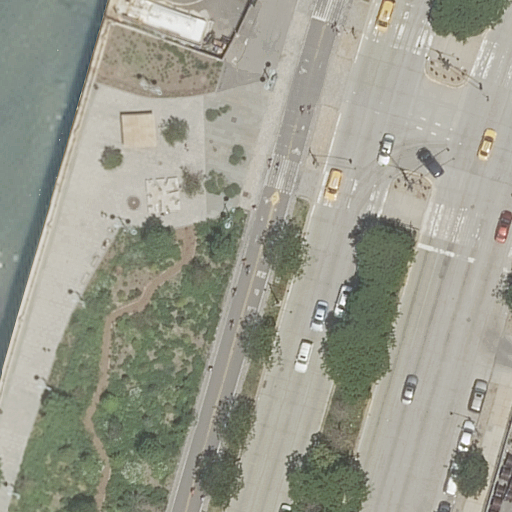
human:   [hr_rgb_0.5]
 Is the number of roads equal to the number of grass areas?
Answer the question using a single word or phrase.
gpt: no

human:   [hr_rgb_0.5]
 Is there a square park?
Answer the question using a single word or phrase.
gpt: no

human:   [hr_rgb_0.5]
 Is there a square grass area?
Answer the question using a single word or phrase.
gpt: no

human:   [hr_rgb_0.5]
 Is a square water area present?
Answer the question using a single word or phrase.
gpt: no

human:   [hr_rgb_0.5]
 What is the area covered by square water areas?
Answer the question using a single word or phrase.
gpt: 0m2

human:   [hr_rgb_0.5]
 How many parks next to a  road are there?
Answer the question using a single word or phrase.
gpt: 1

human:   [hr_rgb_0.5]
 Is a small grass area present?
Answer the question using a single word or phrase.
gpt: yes

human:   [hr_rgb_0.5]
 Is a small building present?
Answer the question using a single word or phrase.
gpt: no

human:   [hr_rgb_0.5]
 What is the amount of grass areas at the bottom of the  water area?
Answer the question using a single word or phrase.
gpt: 2

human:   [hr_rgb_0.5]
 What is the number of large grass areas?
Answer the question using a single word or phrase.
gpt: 0

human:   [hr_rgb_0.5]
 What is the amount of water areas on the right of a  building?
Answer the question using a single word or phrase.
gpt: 0

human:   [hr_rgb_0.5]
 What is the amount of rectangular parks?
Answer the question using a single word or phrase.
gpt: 1

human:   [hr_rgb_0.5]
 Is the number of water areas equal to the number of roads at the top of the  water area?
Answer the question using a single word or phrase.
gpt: no

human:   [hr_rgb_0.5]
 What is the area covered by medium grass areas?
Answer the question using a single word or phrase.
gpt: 495m2

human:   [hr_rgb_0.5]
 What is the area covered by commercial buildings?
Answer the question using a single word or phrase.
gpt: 0m2

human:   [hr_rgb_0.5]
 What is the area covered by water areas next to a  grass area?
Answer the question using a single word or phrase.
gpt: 862m2

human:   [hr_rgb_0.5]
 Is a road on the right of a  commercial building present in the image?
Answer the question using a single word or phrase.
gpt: no

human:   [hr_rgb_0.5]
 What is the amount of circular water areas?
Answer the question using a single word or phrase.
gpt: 0

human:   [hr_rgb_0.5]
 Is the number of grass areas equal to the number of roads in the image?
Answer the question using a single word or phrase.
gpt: no

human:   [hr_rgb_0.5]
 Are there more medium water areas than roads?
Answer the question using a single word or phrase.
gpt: no

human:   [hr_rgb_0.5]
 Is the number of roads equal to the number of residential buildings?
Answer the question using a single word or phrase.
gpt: no

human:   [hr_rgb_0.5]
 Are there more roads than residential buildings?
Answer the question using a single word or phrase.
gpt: yes

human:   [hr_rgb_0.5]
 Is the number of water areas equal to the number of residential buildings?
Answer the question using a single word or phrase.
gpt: no

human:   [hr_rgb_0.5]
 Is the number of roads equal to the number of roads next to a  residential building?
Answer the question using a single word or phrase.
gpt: no

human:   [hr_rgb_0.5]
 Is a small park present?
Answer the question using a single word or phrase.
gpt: no

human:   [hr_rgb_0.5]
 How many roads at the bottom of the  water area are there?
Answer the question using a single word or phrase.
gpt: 1

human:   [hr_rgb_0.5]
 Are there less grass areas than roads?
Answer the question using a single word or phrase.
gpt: yes

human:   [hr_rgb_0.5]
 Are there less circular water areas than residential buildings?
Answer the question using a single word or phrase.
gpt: no

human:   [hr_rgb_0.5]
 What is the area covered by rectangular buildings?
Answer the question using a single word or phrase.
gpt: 0m2

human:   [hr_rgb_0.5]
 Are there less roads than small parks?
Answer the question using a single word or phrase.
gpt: no

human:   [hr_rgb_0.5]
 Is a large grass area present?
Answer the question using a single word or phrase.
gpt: no

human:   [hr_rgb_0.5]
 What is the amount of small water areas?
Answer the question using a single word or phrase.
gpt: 0

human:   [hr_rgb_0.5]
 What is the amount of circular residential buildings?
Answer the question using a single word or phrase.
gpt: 0

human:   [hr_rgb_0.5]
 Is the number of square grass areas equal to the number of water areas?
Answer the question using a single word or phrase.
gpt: no

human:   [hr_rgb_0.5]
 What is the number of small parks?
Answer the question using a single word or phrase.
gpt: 0

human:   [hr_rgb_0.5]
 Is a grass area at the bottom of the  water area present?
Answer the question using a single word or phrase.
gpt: yes